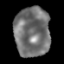
Tissue: lung
Cell type: Endothelial cells
Senescence score: 0.2378
Nuclear area (px): 1728
Mean DAPI intensity: 114.994